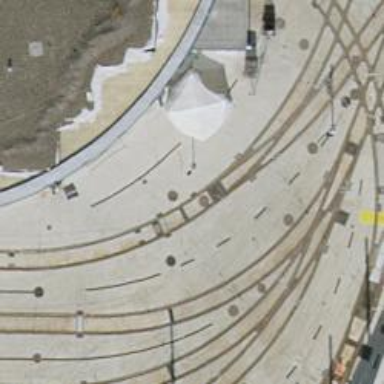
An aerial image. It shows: Tram railway service yard with electrified contact line.